Question: Calculate the minimum enclosing rectangle area of the following rectangle, where the sides of the enclosing rectangle must be parallel to the grid
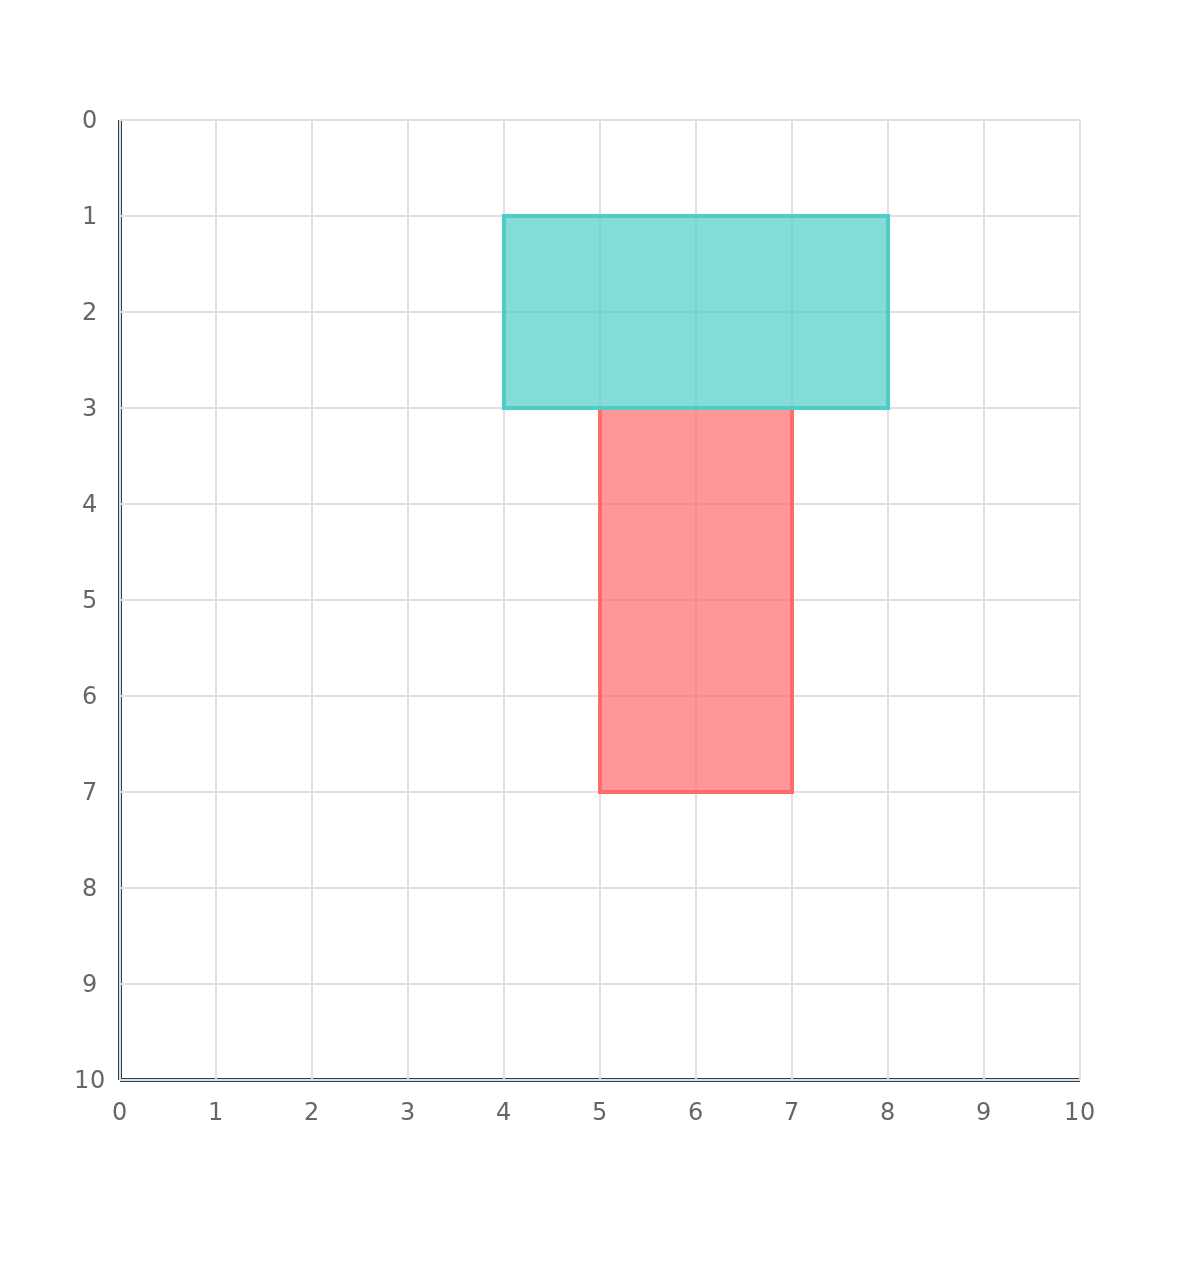
Answer: 24